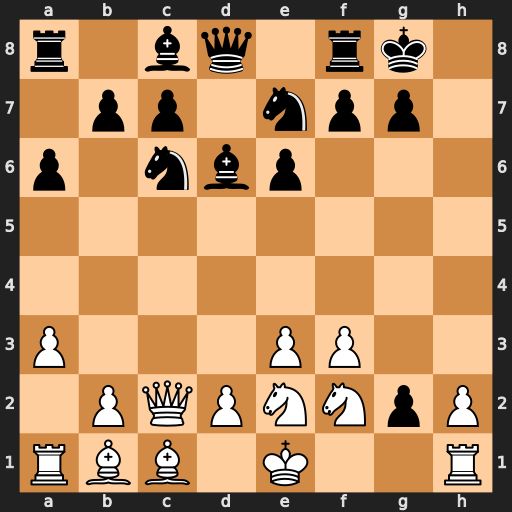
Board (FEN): r1bq1rk1/1pp1npp1/p1nbp3/8/8/P3PP2/1PQPNNpP/RBB1K2R
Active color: w
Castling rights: KQ
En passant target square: -
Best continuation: Qh7#